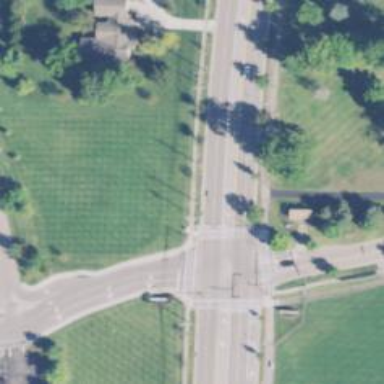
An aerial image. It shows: Crossing road.